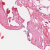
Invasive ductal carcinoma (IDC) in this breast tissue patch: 0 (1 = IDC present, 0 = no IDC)